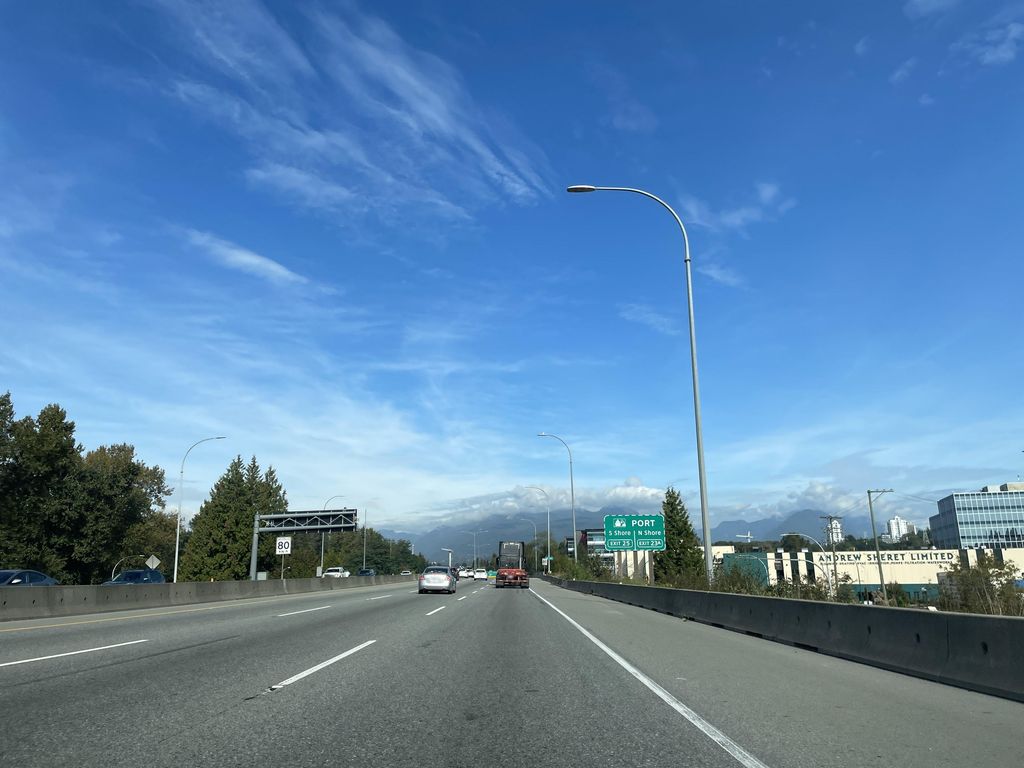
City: vancouver